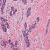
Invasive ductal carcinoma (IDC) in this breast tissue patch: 1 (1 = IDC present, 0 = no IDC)